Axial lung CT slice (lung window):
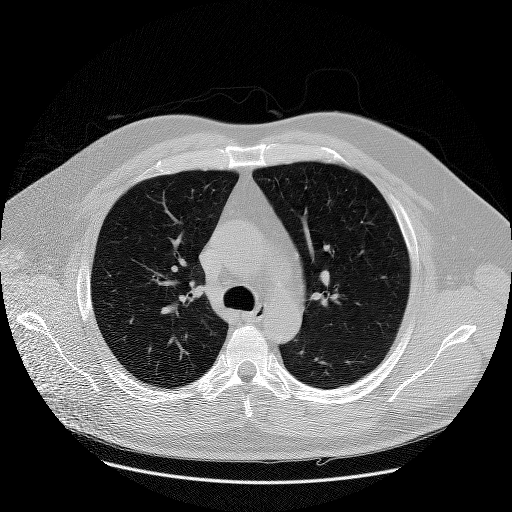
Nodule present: no